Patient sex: F
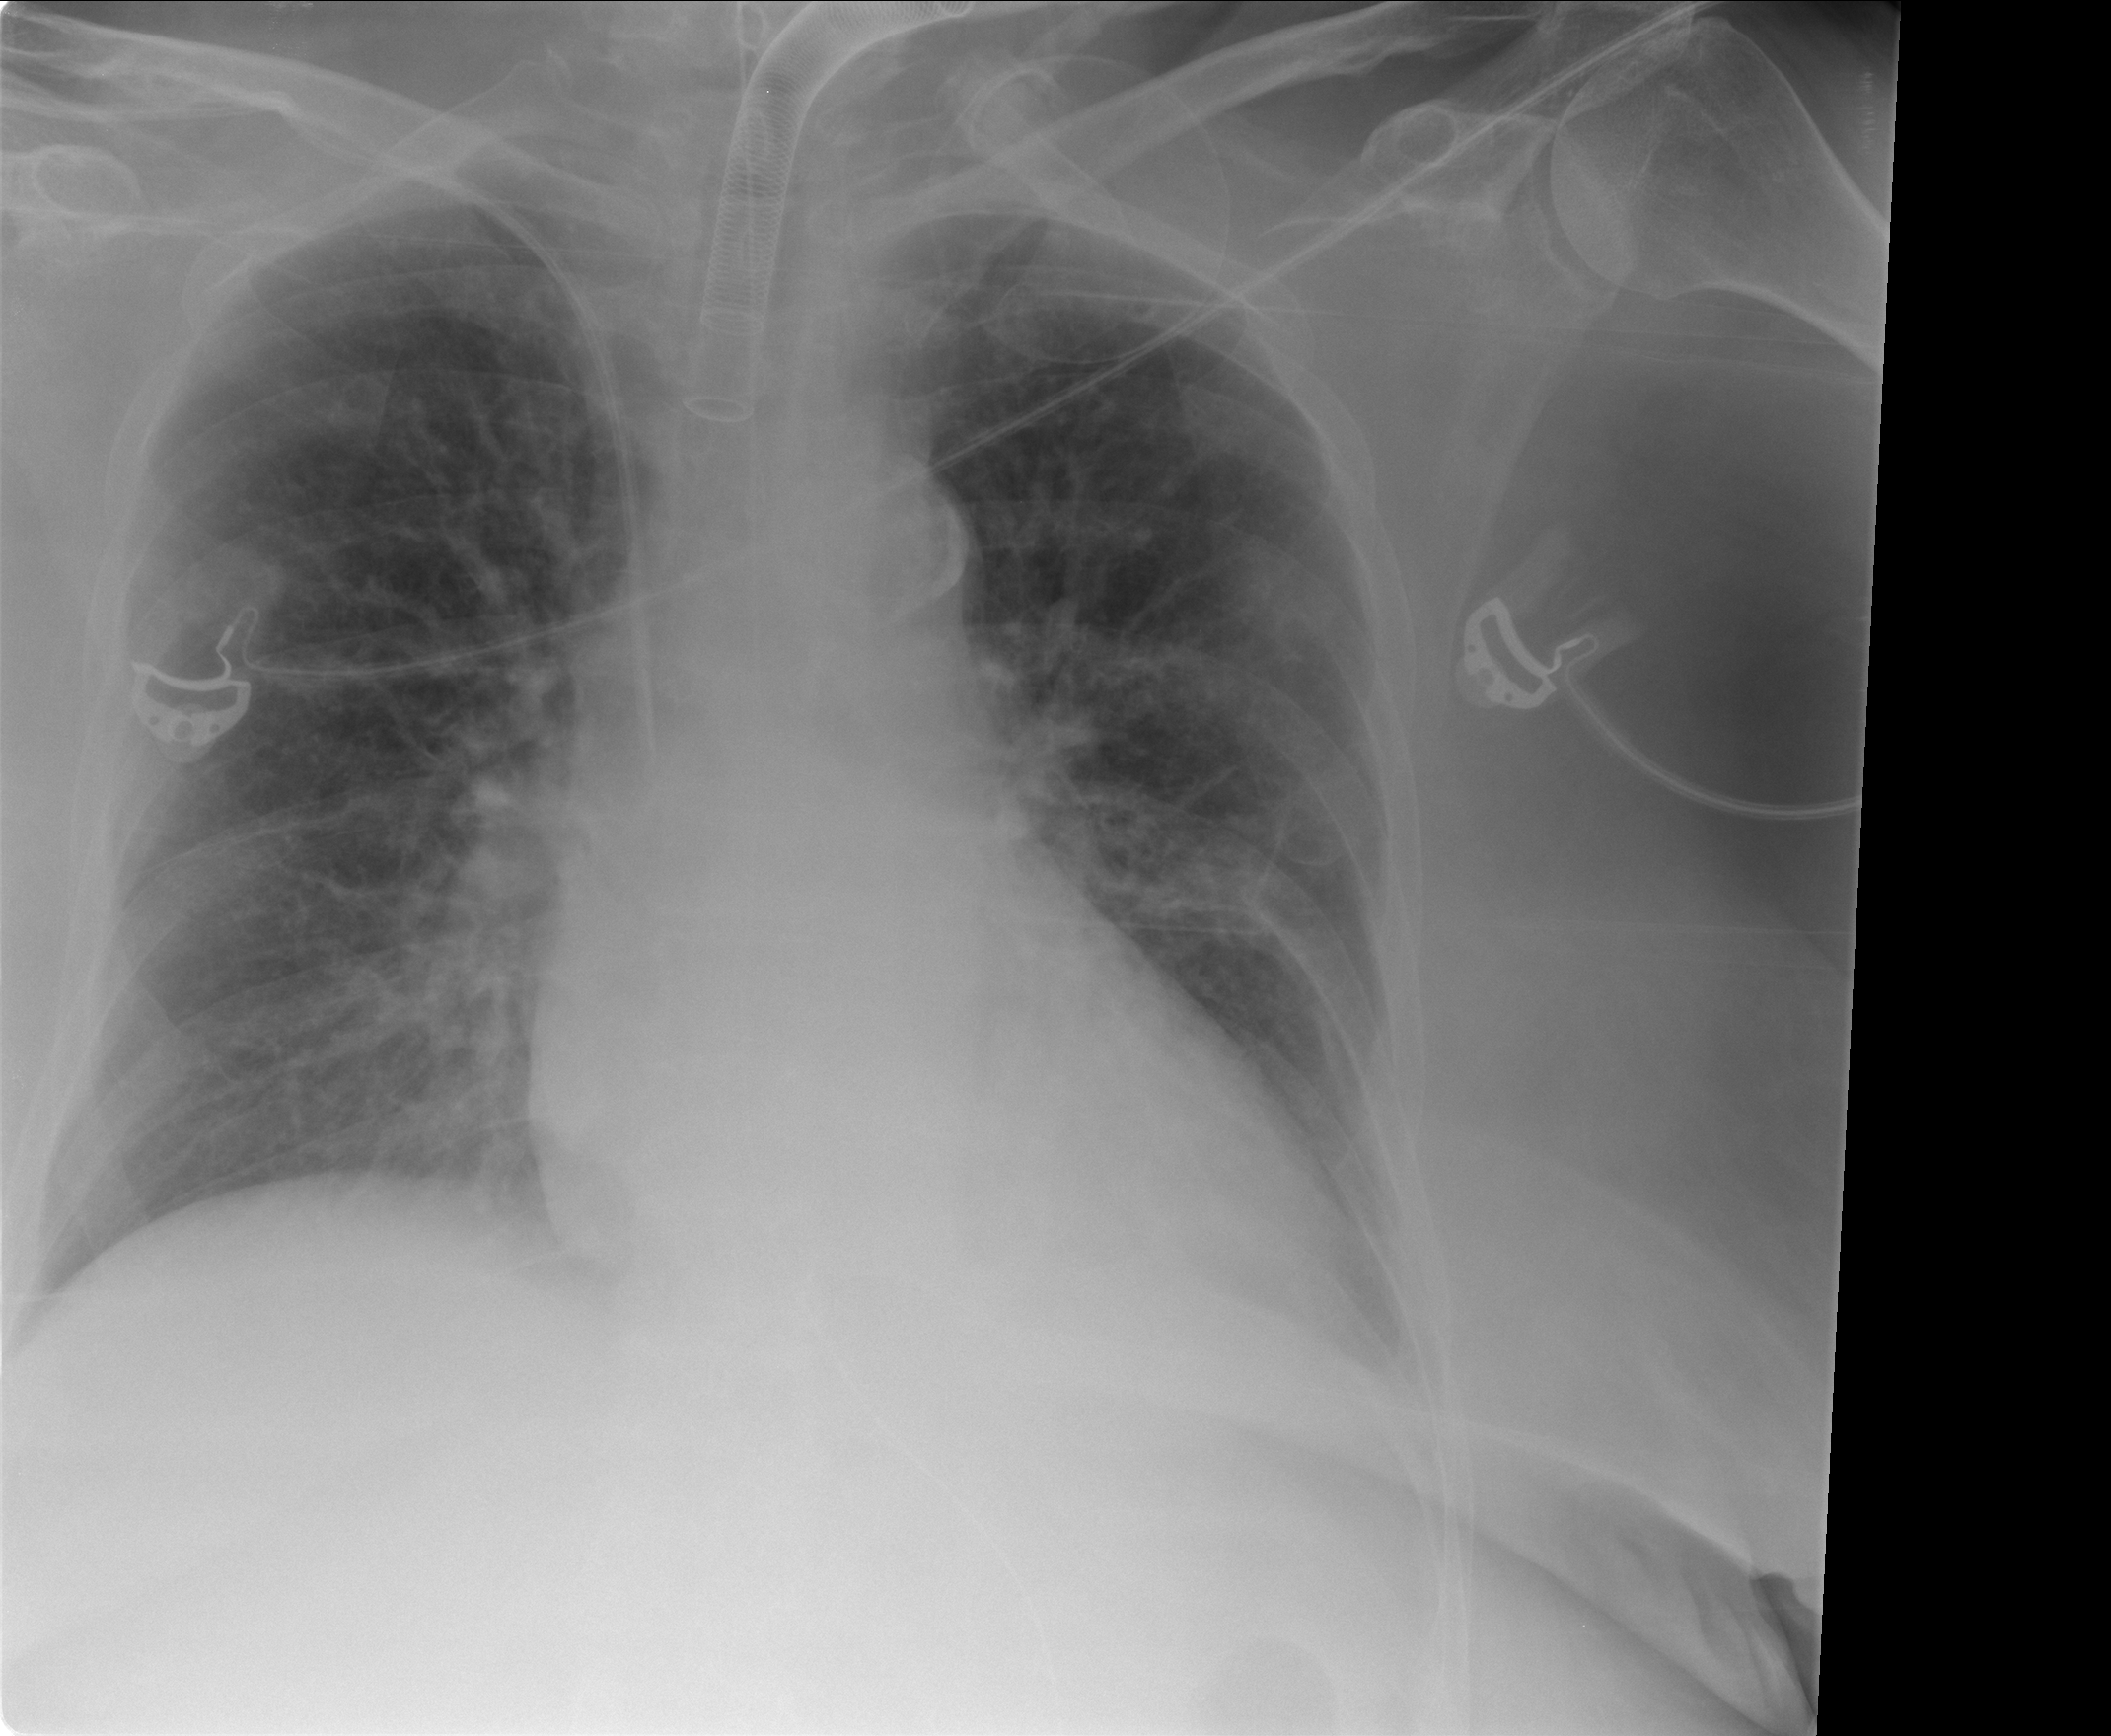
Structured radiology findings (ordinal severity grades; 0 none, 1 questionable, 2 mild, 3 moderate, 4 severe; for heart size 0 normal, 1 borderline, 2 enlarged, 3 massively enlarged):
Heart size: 0
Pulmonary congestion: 2
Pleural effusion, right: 1
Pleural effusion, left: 2
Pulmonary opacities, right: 1
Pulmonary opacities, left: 1
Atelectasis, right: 2
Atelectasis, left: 2